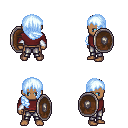
a pixel art fantasy rpg character, male body template, human, dark skin, maroon long-sleeve shirt, metal pants, white cyan right-swept hairstyle, white cloth bracers, shield, four views (front, back, left, right), 2x2 character sprite sheet, small pixel art, hard edges, no anti-aliasing